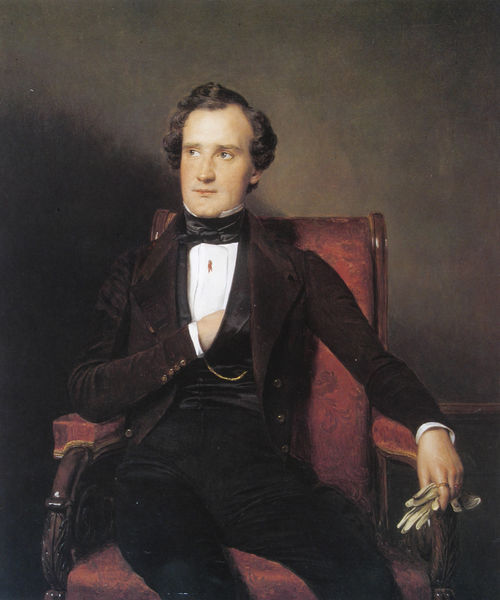
Titel: Bildnis des Schauspielers am k.k. Burgtheater Carl Wilhelm Lucas (1803-1857)
Künstler: Ferdinand Georg Waldmüller
Standort: Zürich
Institution: Galerie Bruno Meissner
Schlagwörter: akt, dunkel, gemälde, hand, mann, schatten, weiß, sitzen, braun, elegant, frisur, geste, grau, haar, handschuh, handschuhe, hell, hintergrund, holz, licht, mund, nase, ohr, raum, schwarz, stuhl, zeichnung, blick, rot, muster, schleife, anzug, hemd, hose, jacke, jung, augen, blass, gesicht, knoten, kragen, samt, bildnis, hals, hände, möbel, portrait, porträt, öl, gold, haare, mantel, pose, reich, sessel, sitzend, stoff, adel, fassen, kaufmann, klassizismus, frontal, kinn, knopf, lippen, locken, rosa, scheitel, seide, vornehm, reiter, beine, leiste, lehne, sitz, haltung, kette, farbe, lila, violett, kissen, thron, frack, polster, krawatte, streng, halstuch, uhr, nadel, edel, knie, graun, knöpfe, fein, fliege, jackett, kniestück, sakko, weste, ring, lehnstuhl, acryl, portait, bürger, napoleon, manschetten, stehkragen, trohn, geheimratsecken, fleck, uhrenkette, uhrkette, armlehnen, junger mann, rasiert, tiefrot, binder, gelehrter, taschenuhr, langen, anzuf, gebildet, haände, kravattennadel, prestige, sinnend, kummerbund, überheblich, kettchen, sturn, manschettenknöpfe, napoleongeste, haare#, rot hintergrund, veston